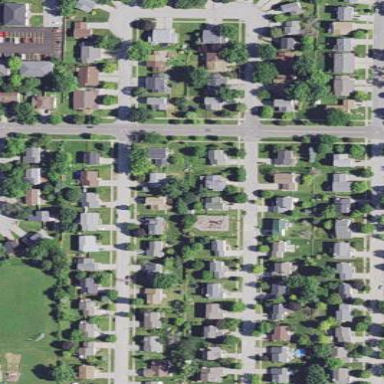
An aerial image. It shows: Residential area in neighborhood consisting of single-family homes and apartments.